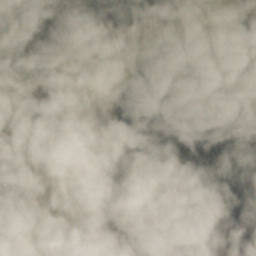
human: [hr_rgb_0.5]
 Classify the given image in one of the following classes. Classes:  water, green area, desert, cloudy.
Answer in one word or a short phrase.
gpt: cloudy